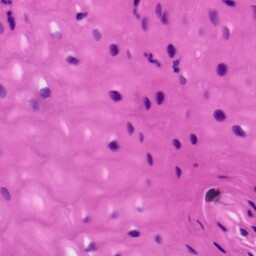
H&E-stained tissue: Tonsil